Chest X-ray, PA view. Patient: 73 years old, sex M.
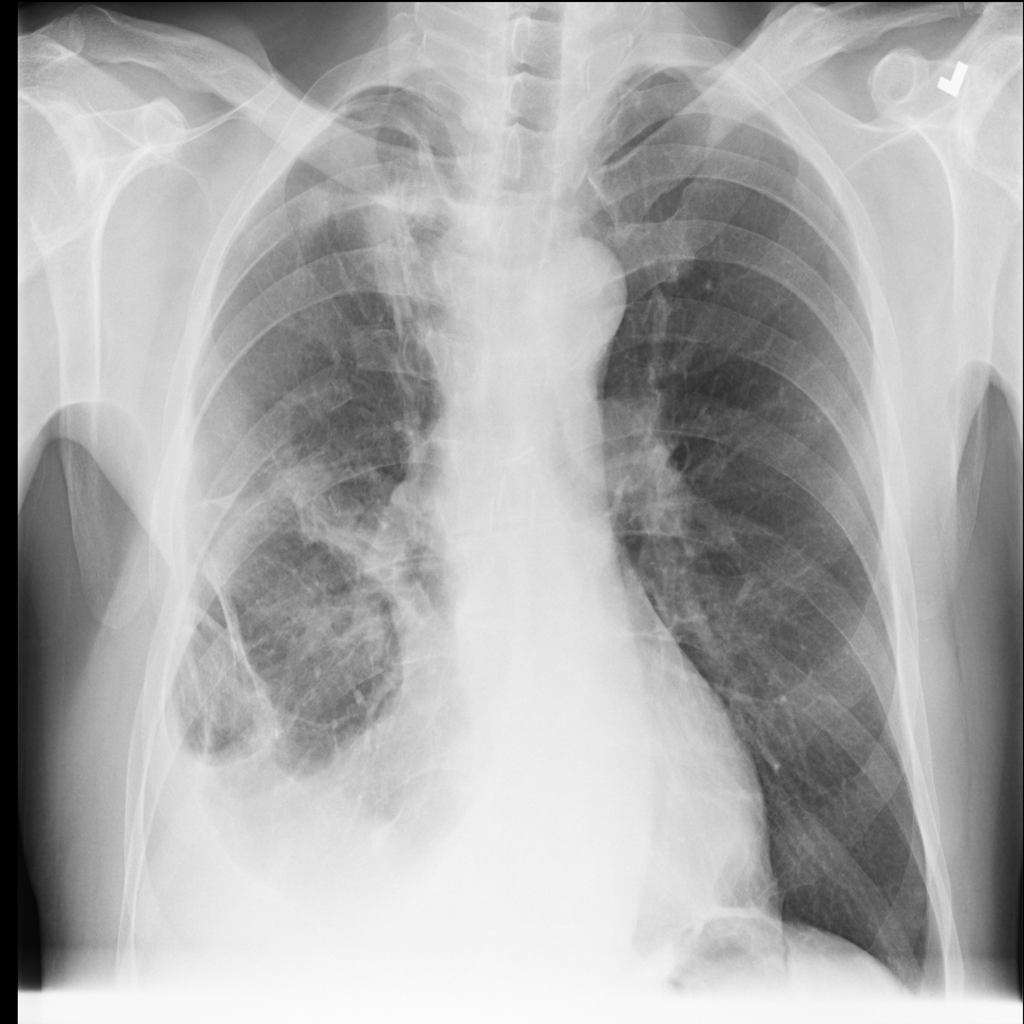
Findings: No Finding